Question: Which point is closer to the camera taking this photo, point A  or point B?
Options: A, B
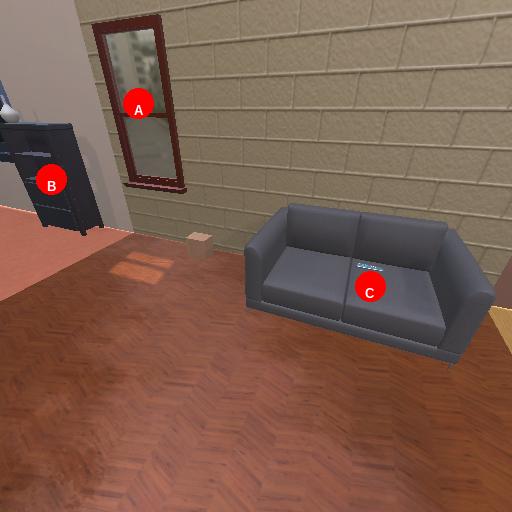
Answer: A